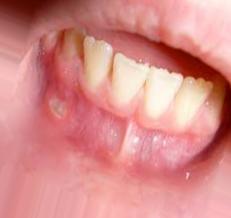
Condition: Mouth Ulcer